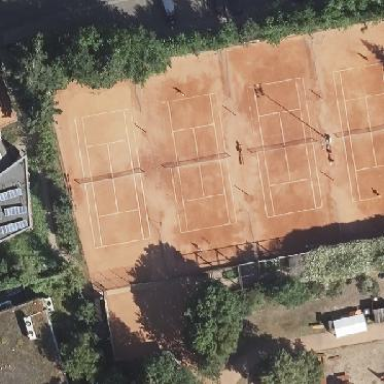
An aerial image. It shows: Tennis pitch with clay surface for leisure sports.